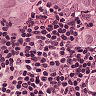
Metastatic tissue present: yes